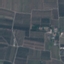
Land use / land cover: PermanentCrop